Question: I want to do something like that :

For now, I'm using margin but I'm sure there is some "clean" method to do that... :
<URL>
'''
<ul class="media-grid">
<li>
<a href="#">
<img class="thumbnail" src="http://placehold.it/140x90" alt=""/>
</a>
<a href="#" class="btn" style="margin-left:-23px;margin-top:67px;">+</a>
</li>
<li>
<a href="#">
<img class="thumbnail" src="http://placehold.it/140x90" alt=""/>
</a>
<a href="#" class="btn" style="margin-left:-23px;margin-top:67px;">+</a>
</li>
</ul>
'''
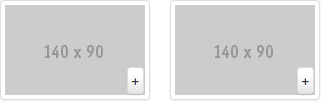
Answer: How about this
'''
<ul class="media-grid">
<li>
<a href="#" style="position:relative;">
<img class="thumbnail" src="http://placehold.it/140x90" alt=""/>
<button class="btn" style="position:absolute;bottom:5px;right:5px;margin:0;padding:5px 3px;">+</button>
</a>
</li>
<li>
<a href="#" style="position:relative;">
<img class="thumbnail" src="http://placehold.it/140x90" alt=""/>
<button class="btn" style="position:absolute;bottom:5px;right:5px;margin:0;padding:5px 3px;">+</button>
</a>
</li>
</ul>
'''
<URL>